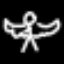
Label: angel